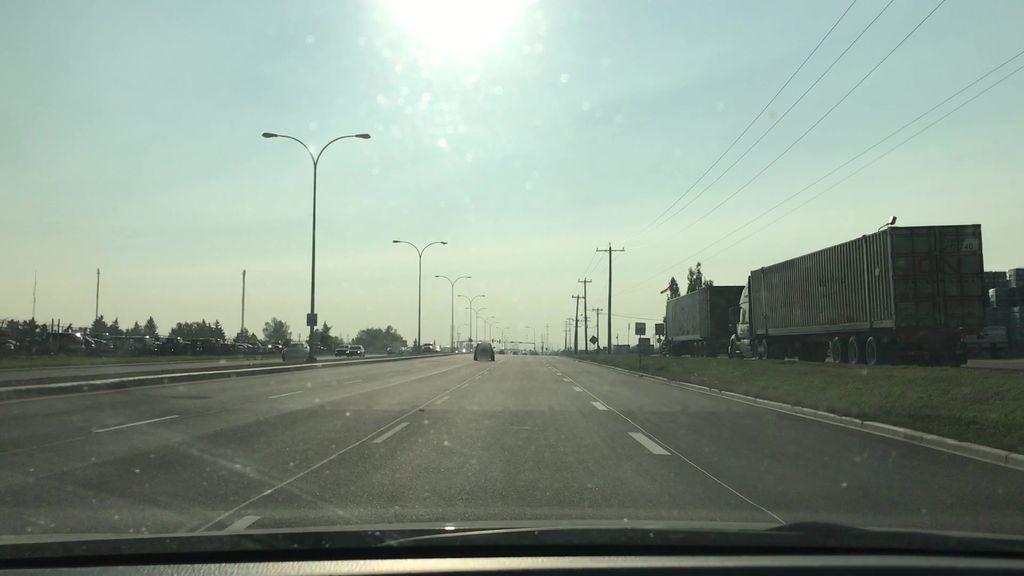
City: edmonton